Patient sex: M
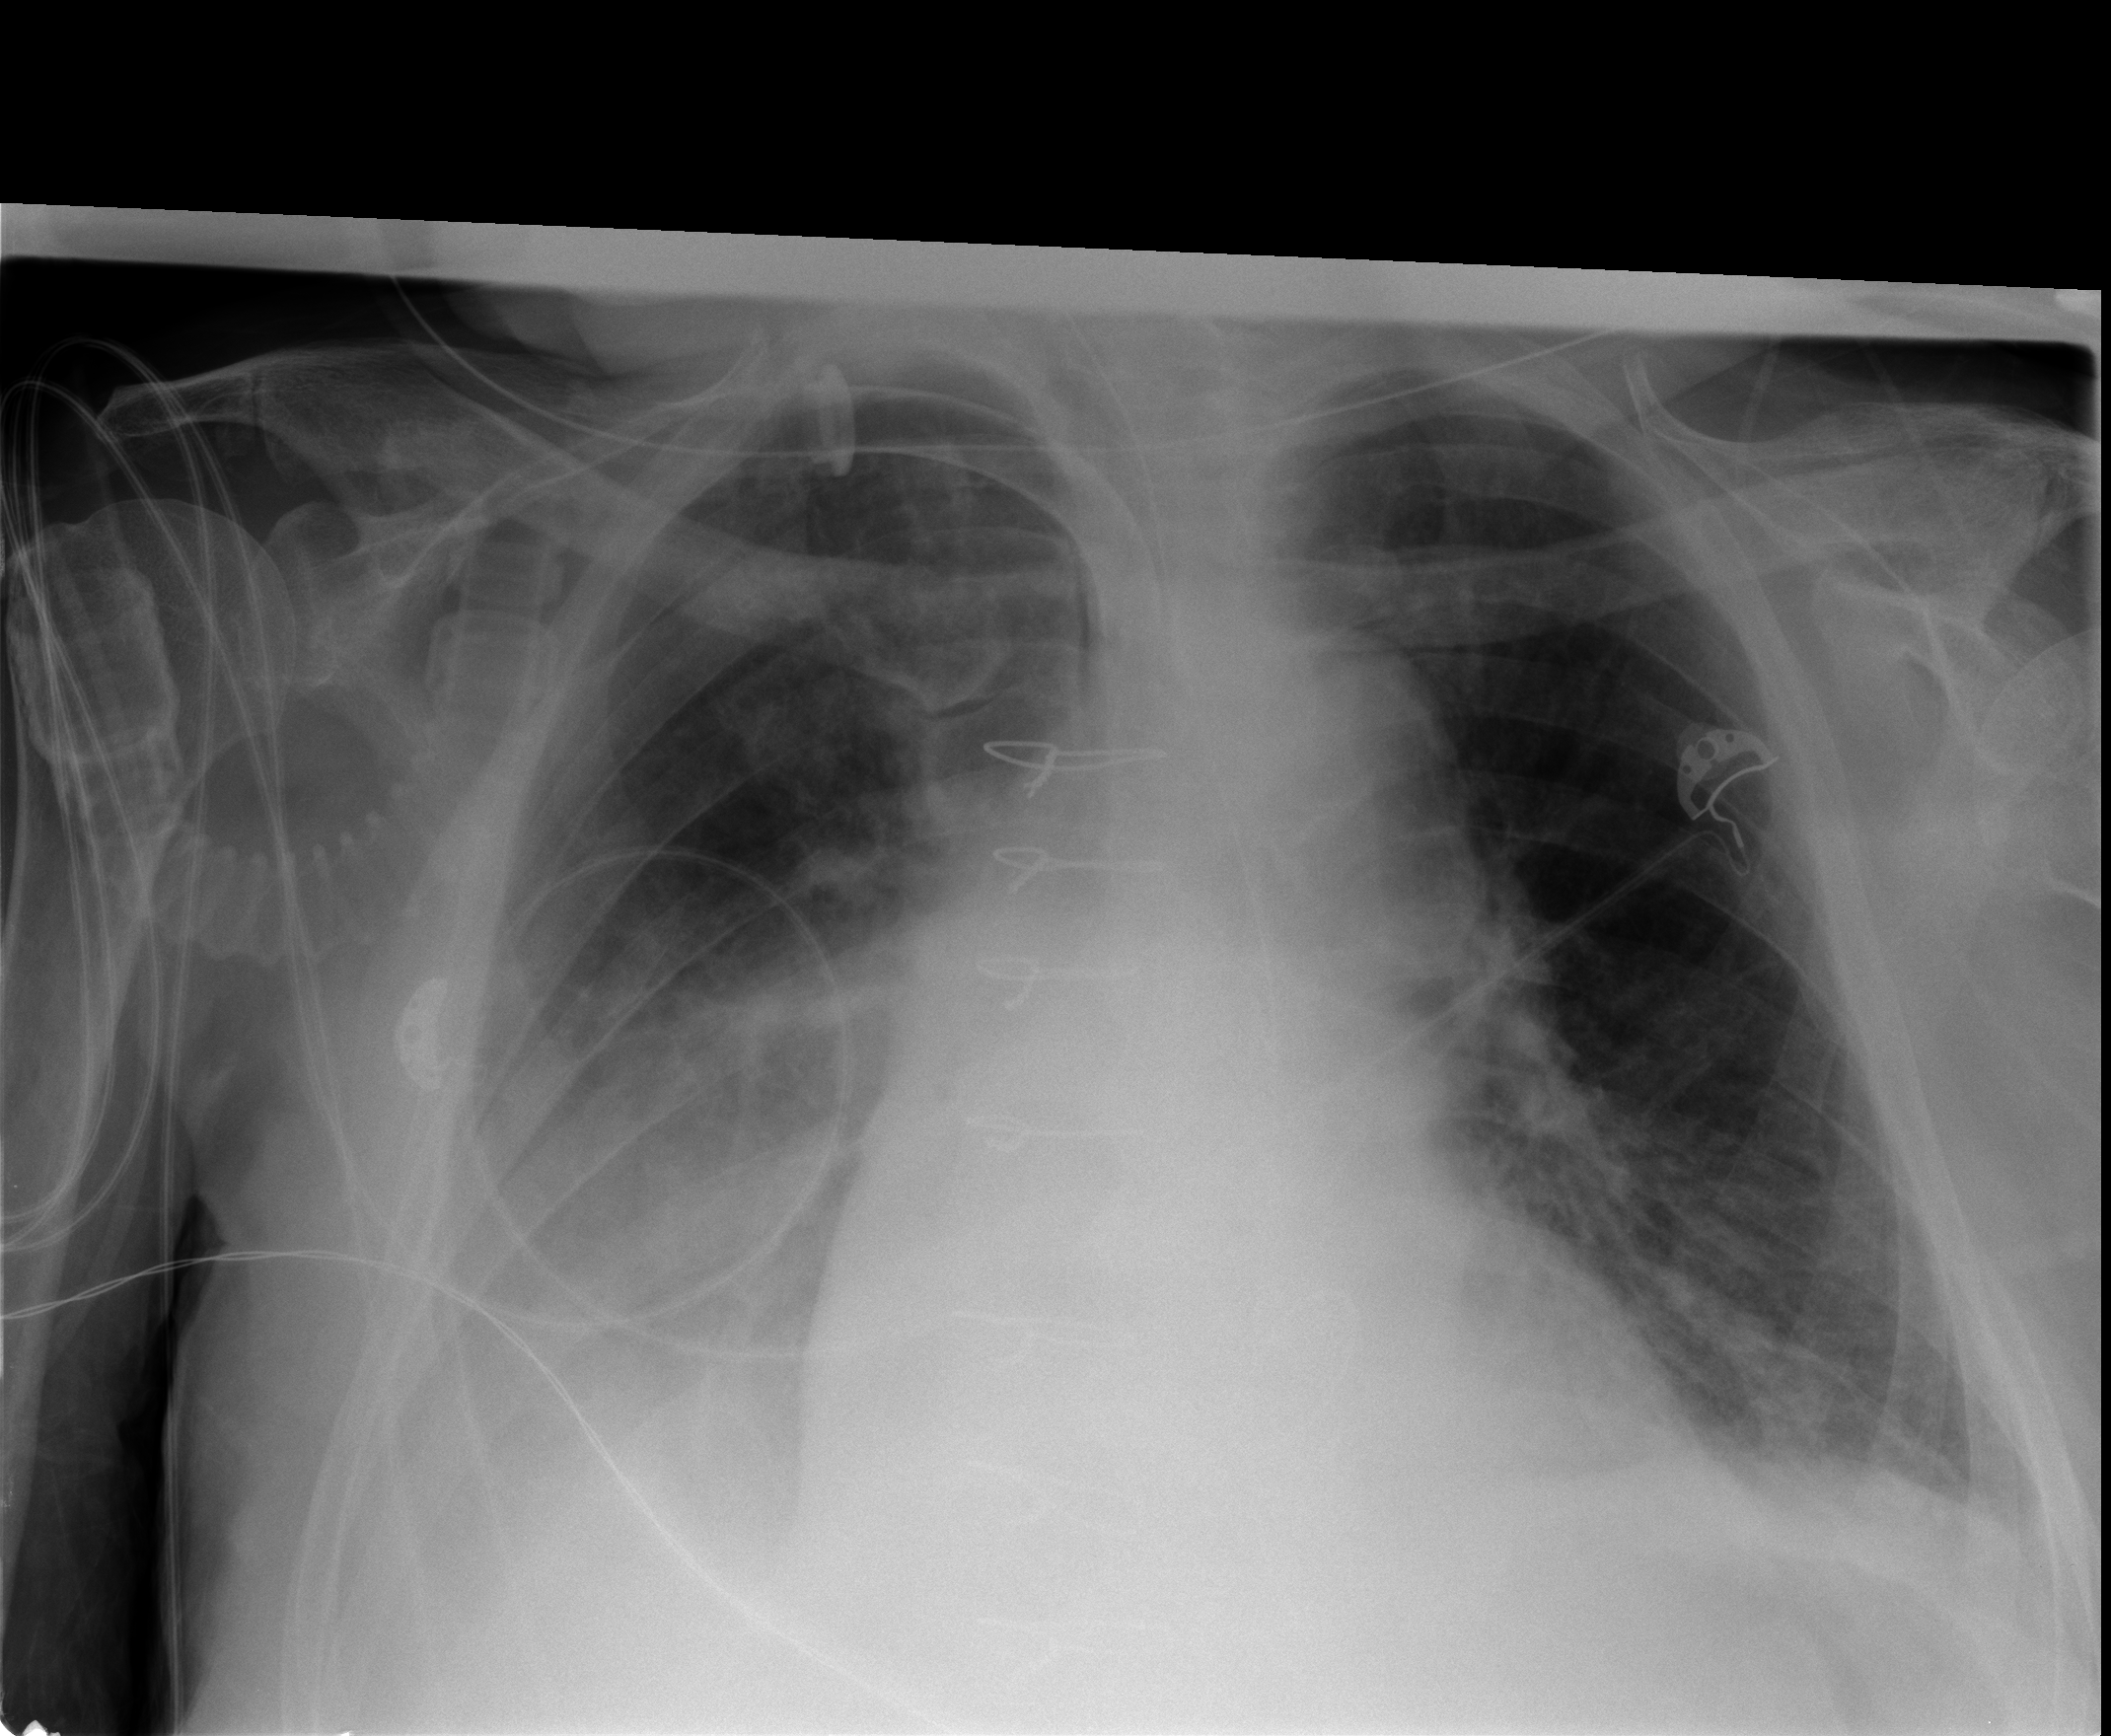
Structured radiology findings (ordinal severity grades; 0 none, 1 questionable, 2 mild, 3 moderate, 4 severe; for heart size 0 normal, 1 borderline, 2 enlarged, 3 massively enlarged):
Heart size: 2
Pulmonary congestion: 2
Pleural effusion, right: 3
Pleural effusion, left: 0
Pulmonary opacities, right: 0
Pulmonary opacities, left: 0
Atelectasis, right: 2
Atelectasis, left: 2